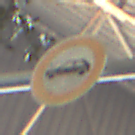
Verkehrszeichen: VerbotPersonenkraftwagen
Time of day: Midday
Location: Indoor (Urban)
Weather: NotSpecified
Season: NotSpecified
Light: Natural